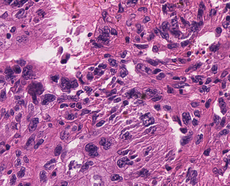
Tumor epithelial tissue: yes
Tumor-associated stroma tissue: no
Normal tissue: no